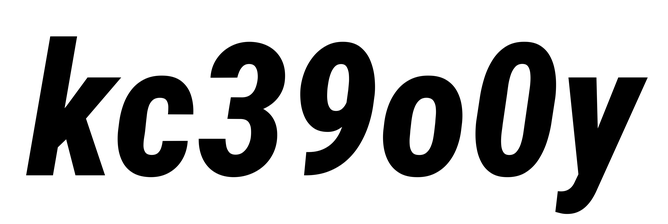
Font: Roboto-Italic_Condensed_ExtraBold_Italic